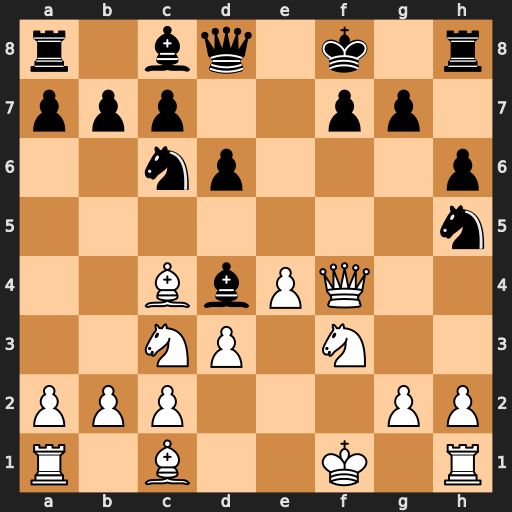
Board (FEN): r1bq1k1r/ppp2pp1/2np3p/7n/2BbPQ2/2NP1N2/PPP3PP/R1B2K1R
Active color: w
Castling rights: -
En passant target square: -
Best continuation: Qxf7#